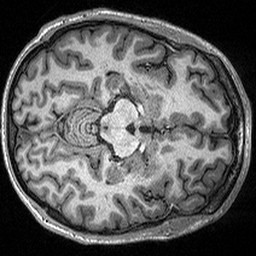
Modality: T1w
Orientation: axial
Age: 20
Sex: male